Interaction volume radius: 5 \u00c5
Interaction volume height: 10 \u00c5
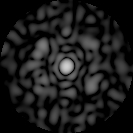
Disorder parameter: 0.8064